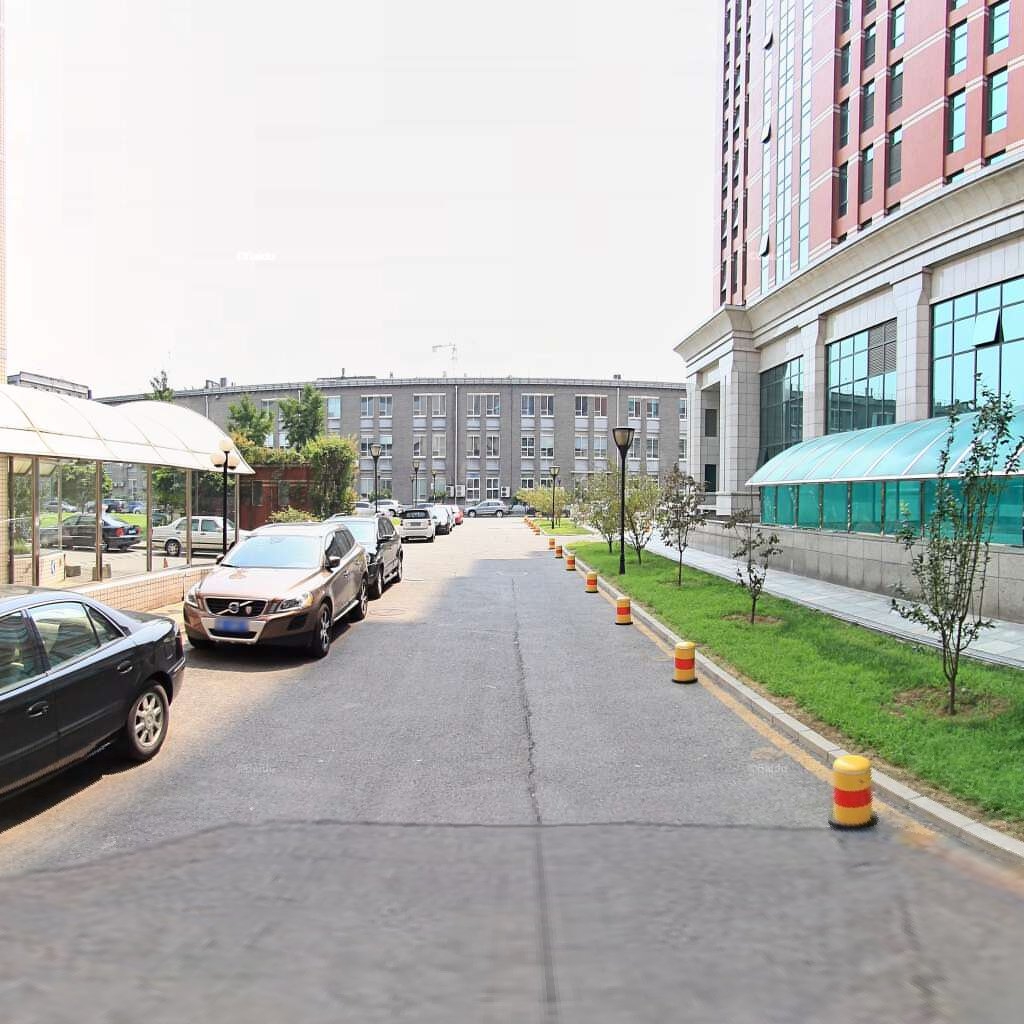
Region: Chaoyang
Road damage annotations: longitudinal crack, manhole cover